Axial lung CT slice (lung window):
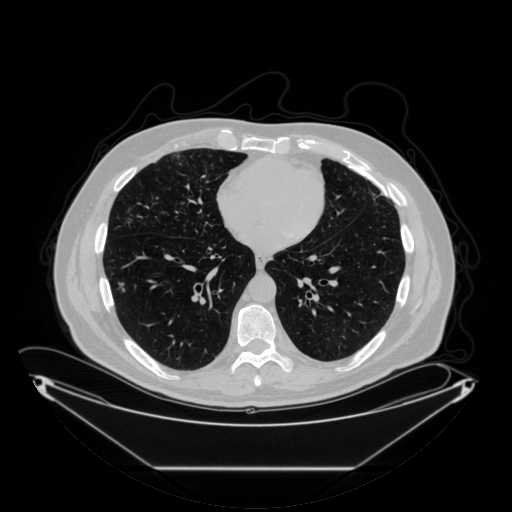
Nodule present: no